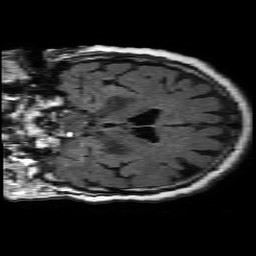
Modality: FLAIR
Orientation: coronal
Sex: female
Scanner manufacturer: philips
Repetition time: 11 s
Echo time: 0.125 s